Question: I am using Leaflet to load bing map tiles. The map is loading fine and I am able to put markers on the map.
But I want to know how to show label for the markers similar to the way they are shown in Google Maps i.e. a text attached to marker.
The way I want to show markers and its description on map:

I looked into the Leaflet documentation. I found Popup and Tooltip, but they don't provide the type of view I want.
Does anybody know of some functionality in Leaflet through which I can achieve the required behaviour.
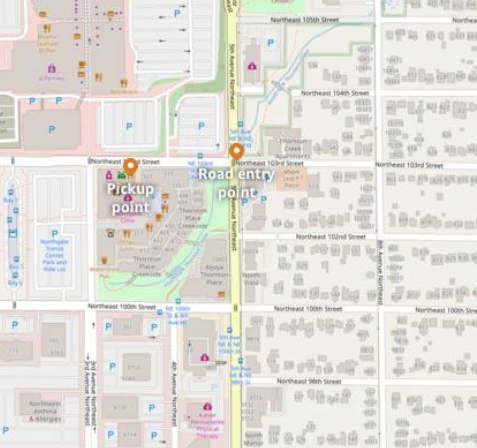
Answer: To achieve that behavior you need to hide the popup content wrapper and use L.icon to place the popup content in your desired position by providing <URL>
'''
var map = L.map('mapid').setView([51.505, -0.09], 5);
L.tileLayer('https://{s}.tile.openstreetmap.org/{z}/{x}/{y}.png', {
attribution: '&copy; <a href="https://www.openstreetmap.org/copyright">OpenStreetMap</a> contributors'
}).addTo(map);
var popup1 = L.popup({
closeOnClick: false,
autoClose: false
}).setContent("A pretty CSS3 popup.");
L.marker([52.5, -0.09]).addTo(map)
.bindPopup(popup1)
.openPopup();
var yourIcon = L.icon({
iconUrl: 'https://unpkg.com/leaflet@1.3.3/dist/images/marker-icon.png',
popupAnchor: [30, 120]
});
var customOptions = {
'className': 'custom',
}
var popup2 = L.popup({
closeOnClick: false,
autoClose: false
}).setContent("A pretty CSS3 popup.<br> Easily customizable.'");
L.marker([51.5, -0.09], {
icon: yourIcon
}).addTo(map)
.bindPopup(popup2, customOptions).openPopup();
'''
'''
<link rel="stylesheet" href="https://unpkg.com/leaflet@1.3.4/dist/leaflet.css" />
<script src="https://unpkg.com/leaflet@1.3.4/dist/leaflet.js"></script>
<style>
#mapid {
height: 100vh;
}
.custom .leaflet-popup-close-button,
.custom .leaflet-popup-tip-container {
display: none;
}
.custom .leaflet-popup-content-wrapper,
.custom .leaflet-popup-tip {
background-color: transparent;
-webkit-box-shadow: none;
-moz-box-shadow: none;
box-shadow: none;
}
.custom .leaflet-popup-content {
font-size: 1.2rem;
color: blue;
}
</style>
<div id="mapid"></div>
'''